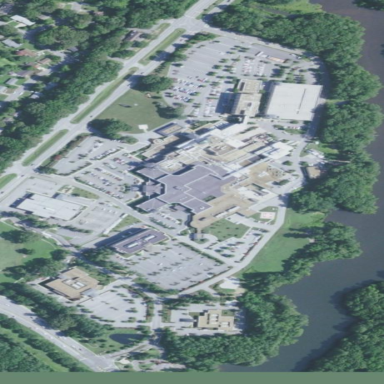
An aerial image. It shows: Hospital providing healthcare services.